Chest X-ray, PA view. Patient: 68 years old, sex M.
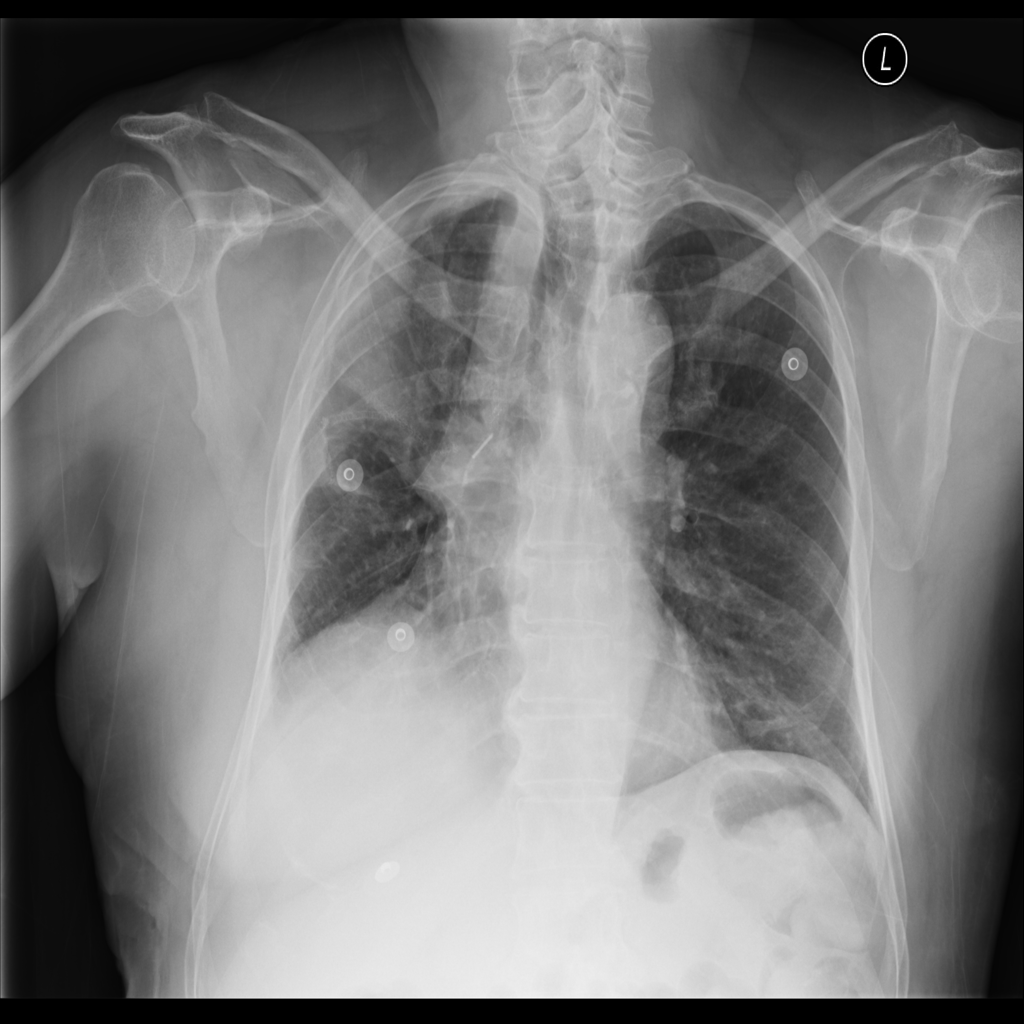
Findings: Pleural_Thickening